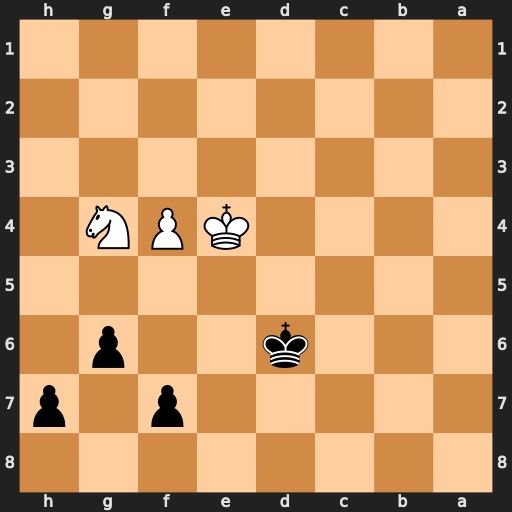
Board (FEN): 8/5p1p/3k2p1/8/4KPN1/8/8/8
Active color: b
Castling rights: -
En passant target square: -
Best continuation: f5+ Kf3 fxg4+ Kxg4 h6 f5 g5 Kh5 Ke7 Kg6 Kf8